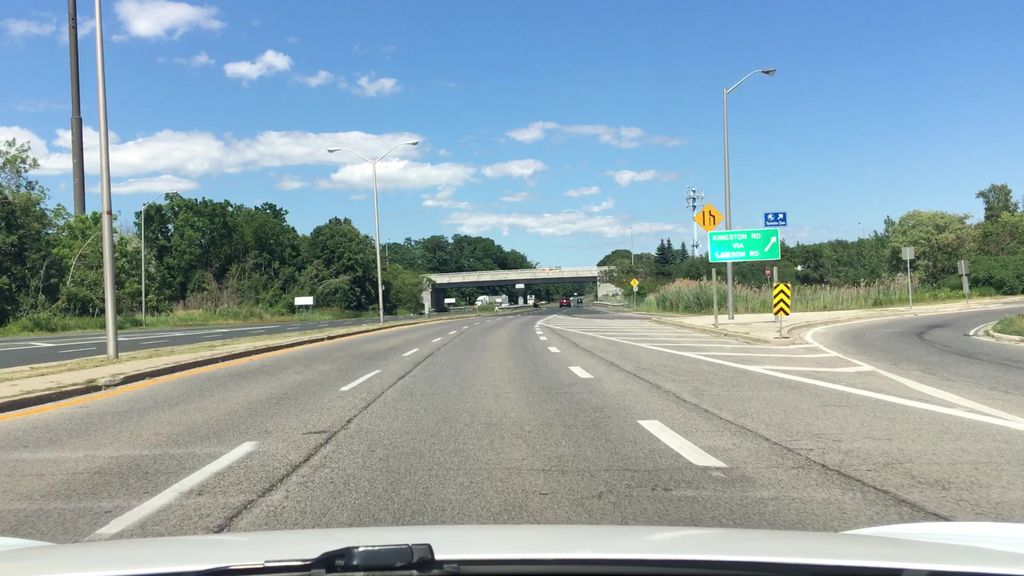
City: toronto